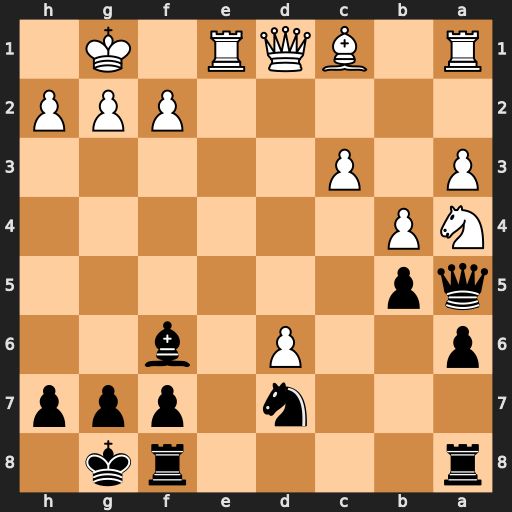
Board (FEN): r4rk1/3n1ppp/p2P1b2/qp6/NP6/P1P5/5PPP/R1BQR1K1
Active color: b
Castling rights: -
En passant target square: -
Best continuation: Qxa4 Qxa4 bxa4